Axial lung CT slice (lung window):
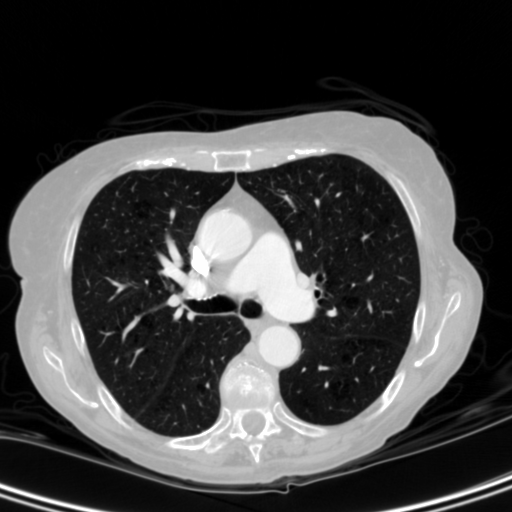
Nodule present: no